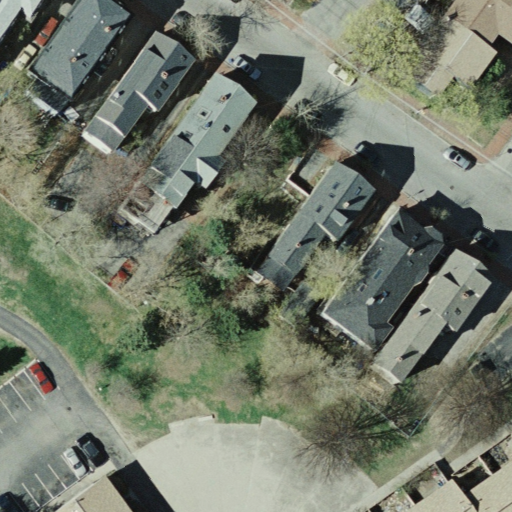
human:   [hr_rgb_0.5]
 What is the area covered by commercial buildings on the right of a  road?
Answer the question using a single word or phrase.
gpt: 0m2

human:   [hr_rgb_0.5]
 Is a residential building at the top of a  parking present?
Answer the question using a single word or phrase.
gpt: yes

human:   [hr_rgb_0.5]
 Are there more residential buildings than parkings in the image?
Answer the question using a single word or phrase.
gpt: yes

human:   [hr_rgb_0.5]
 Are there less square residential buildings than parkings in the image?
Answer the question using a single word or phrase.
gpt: yes

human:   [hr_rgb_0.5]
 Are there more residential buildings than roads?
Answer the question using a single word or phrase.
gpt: yes

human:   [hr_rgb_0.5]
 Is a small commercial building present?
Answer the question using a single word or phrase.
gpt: no

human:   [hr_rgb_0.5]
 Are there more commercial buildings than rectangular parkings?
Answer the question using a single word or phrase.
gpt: no

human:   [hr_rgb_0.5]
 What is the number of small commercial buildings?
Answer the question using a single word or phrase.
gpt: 0

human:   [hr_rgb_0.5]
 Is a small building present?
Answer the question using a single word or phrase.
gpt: no

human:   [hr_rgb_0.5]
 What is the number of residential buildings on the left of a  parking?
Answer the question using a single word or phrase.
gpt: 9

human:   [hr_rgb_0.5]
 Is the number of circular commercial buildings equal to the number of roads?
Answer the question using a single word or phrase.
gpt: no

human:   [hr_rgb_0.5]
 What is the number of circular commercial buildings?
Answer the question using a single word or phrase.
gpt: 0

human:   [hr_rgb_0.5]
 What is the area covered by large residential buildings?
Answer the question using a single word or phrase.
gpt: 1577m2

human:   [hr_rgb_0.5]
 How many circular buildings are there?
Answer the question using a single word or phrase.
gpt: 0

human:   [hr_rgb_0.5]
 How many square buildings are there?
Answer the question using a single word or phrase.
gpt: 0

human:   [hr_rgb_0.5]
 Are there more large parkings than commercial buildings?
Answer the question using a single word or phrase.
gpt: yes

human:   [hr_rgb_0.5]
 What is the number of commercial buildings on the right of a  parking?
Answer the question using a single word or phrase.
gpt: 0

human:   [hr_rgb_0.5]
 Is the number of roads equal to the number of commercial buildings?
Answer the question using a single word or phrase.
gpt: no

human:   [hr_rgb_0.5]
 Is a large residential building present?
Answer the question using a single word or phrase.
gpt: yes

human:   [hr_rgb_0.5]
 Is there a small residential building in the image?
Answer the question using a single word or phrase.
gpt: no

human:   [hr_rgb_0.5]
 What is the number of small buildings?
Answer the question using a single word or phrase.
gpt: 0

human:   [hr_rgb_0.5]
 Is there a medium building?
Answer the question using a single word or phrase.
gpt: yes

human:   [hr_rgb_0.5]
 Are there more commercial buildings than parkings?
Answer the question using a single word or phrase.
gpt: no

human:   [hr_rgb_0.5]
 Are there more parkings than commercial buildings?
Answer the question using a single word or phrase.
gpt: yes

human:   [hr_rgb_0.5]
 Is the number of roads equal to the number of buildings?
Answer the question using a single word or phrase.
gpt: no

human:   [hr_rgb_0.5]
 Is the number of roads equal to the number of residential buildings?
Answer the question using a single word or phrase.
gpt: no

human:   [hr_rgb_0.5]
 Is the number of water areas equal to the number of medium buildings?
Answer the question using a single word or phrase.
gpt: no

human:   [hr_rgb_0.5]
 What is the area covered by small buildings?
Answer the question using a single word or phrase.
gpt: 0m2

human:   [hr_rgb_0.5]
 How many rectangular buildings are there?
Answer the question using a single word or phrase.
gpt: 7

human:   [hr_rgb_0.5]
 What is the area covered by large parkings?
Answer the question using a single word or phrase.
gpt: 916m2

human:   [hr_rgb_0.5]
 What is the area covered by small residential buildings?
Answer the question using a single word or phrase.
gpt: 0m2

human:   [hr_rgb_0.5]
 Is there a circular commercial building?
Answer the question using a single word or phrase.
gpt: no

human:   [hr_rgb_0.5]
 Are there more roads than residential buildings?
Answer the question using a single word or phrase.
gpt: no

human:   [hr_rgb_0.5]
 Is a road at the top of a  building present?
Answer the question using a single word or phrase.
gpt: yes

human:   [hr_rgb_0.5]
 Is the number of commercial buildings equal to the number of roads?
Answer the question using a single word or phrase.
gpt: no

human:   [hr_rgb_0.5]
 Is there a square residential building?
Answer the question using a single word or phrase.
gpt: no